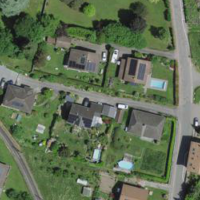
EUNIS habitat code: 55
Species observed at this site:
Aruncus dioicus